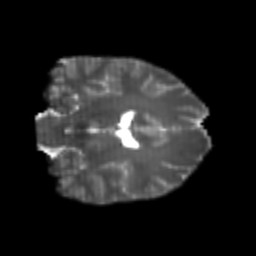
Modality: T2w
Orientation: coronal
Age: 20
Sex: male
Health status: healthy
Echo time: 0.074 s